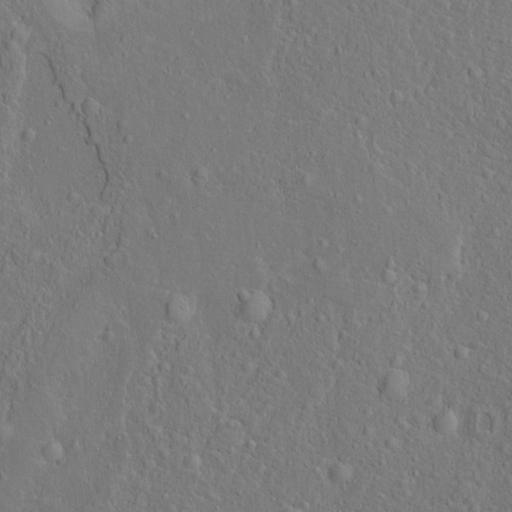
Objects detected: cone